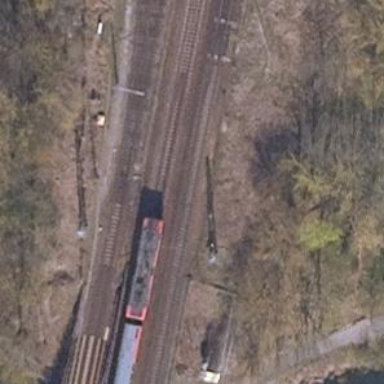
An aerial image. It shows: Milestone along the railway track with catenary mast.